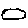
Label: cloud